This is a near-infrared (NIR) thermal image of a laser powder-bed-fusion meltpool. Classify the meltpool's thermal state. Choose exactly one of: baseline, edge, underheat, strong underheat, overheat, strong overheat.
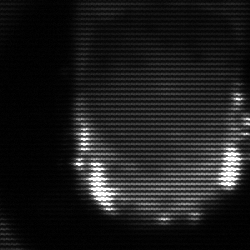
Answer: baseline